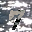
Label: 7